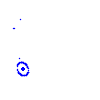
Particle: kaon